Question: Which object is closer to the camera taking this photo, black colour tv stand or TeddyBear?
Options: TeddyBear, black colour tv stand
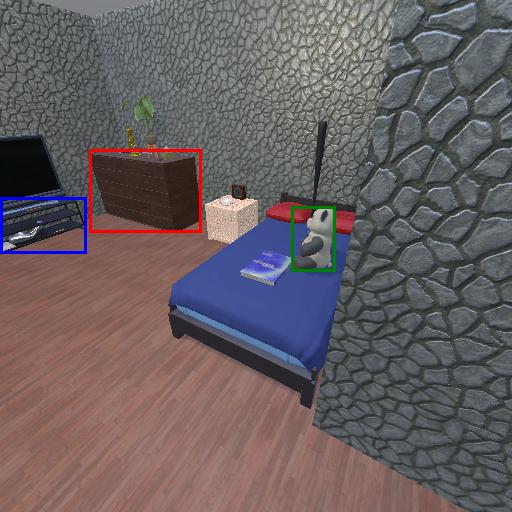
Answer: TeddyBear